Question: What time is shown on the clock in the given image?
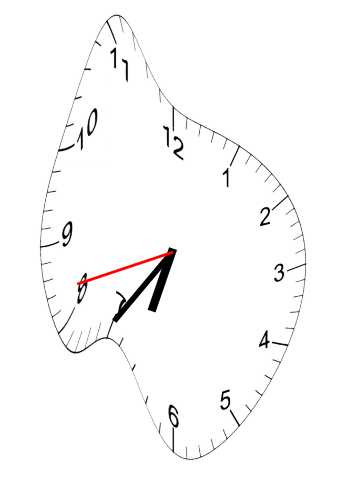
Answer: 06:35:42